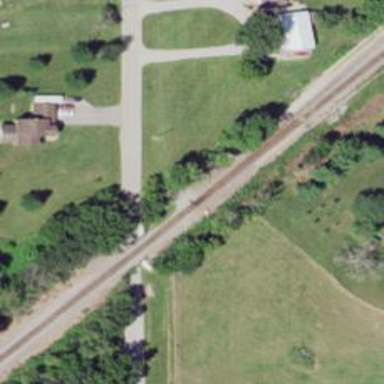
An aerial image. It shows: Railway spur junction.